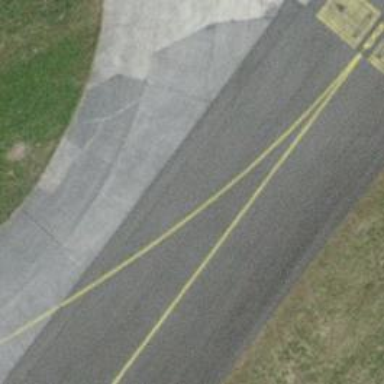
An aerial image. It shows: Image of taxiway at airport.